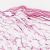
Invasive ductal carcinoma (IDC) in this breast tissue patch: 0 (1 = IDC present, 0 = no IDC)